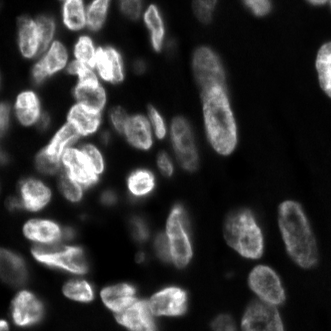
Tissue sample: ovarian
Magnification: 10.0x
Cell type: Ovary cancer cells
Senescence state: normal